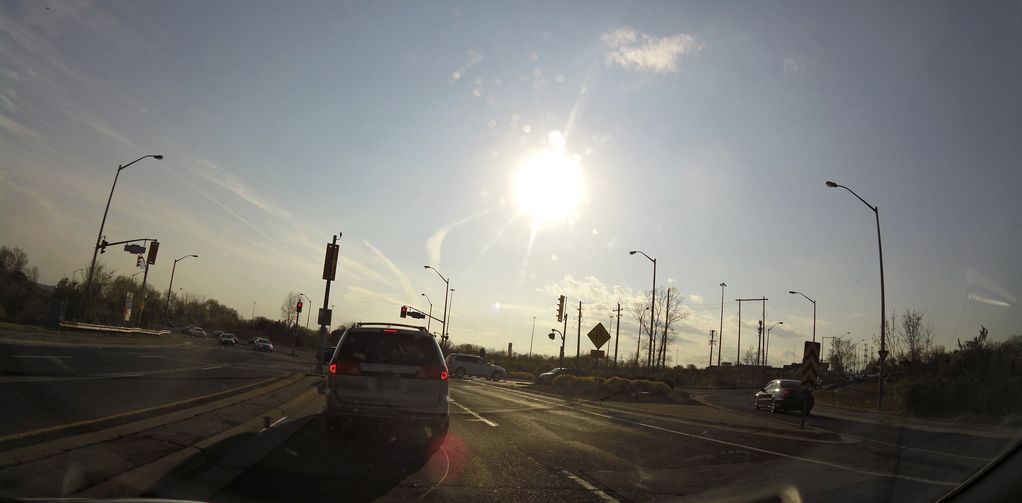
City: hamilton